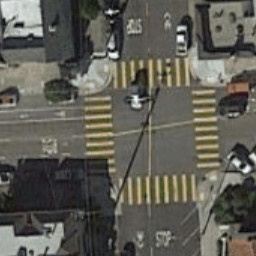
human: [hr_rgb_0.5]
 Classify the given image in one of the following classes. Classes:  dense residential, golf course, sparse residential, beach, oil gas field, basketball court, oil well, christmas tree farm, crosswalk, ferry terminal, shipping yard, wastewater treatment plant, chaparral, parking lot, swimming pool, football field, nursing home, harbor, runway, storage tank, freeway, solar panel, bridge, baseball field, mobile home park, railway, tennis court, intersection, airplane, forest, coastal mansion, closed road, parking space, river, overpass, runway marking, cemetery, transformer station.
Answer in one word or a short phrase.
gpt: crosswalk